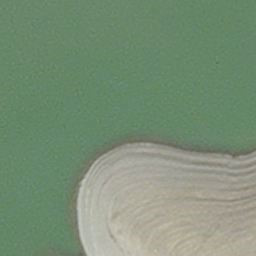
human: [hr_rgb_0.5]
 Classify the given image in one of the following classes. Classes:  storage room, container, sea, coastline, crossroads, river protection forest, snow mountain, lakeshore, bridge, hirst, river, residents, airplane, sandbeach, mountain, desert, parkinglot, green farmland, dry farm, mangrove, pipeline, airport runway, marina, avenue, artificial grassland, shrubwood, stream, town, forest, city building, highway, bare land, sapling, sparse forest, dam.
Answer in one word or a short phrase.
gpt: hirst